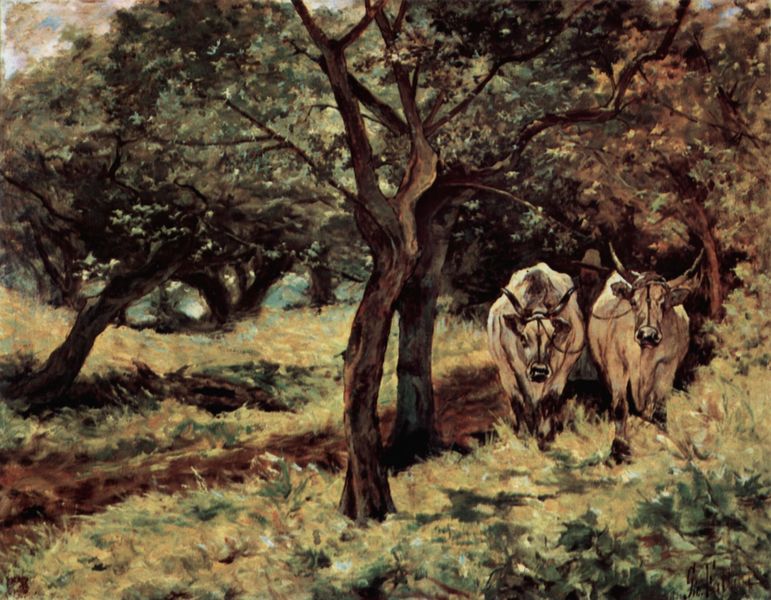
Titel: Zwei Ochsen im Olivenhain
Künstler: Giovanni Fattori
Standort: Livorno
Institution: Museo Fattoriano
Schlagwörter: baum, blau, blätter, dunkel, gemälde, himmel, kopf, laub, mann, schatten, weiß, wolken, baumstämme, bäume, gelb, grün, impressionismus, landschaft, ocker, äste, braun, hell, hut, licht, mitte, schwarz, strasse, gras, tier, tiere, weg, wiese, wolke, beige, expressionismus, malerei, bart, augen, falten, bild, horn, signatur, öl, ast, baumstamm, gräser, kühe, natur, stamm, vieh, weide, zweige, busch, büsche, pastos, pfad, sonne, boden, land, realismus, schnur, paar, frontal, kontrast, schräg, wald, arbeit, karren, zaumzeug, äpfel, sommer, zwei, moderne, feldarbeit, furchen, last, mittag, allee, farbe, hellgrün, barun, kuh, rind, ziehen, stämme, duktus, impressionistisch, um 1900, stimmung, frühling, bauer, rinder, helligkeit, seil, zweig, kontur, geschirr, pinselduktus, flecken, verschwommen, schnauze, sonnenflecken, nüstern, rinde, diagonale, landwirtschaft, dicht, fleckig, hörner, gespann, joch, ochse, ochsen, ochsengespann, pflug, pflügen, stier, stiere, weise, halbiert, bäuerlich, pasto, tire, verzweigung, atmosphärisch, ochsenkarren, verästelung, pfug, auerochsen, pfluggespann, rindergespann, tretten tritt, sonnig feldarbeit zugstiere kühe pflügen, oxe, pflügendes ochesengespann, ochsen beim pflügen, äppel